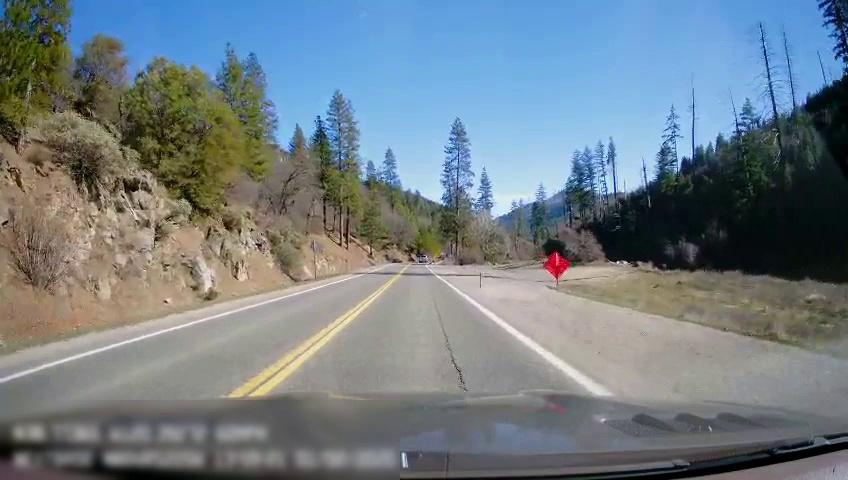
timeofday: Day
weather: Sunny
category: Drivable Space
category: Drivable Space
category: Vehicles | Truck
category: Lanes | Opposite Lane
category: Lanes | Current Lane
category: Lanes | Opposite Lane
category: Lanes | Current Lane